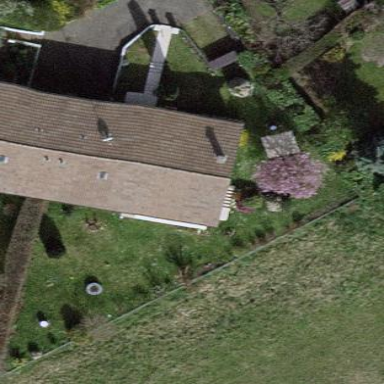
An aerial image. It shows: Garden surrounded by fence.